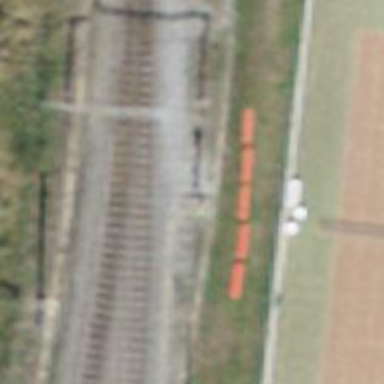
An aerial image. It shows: Railway signal.